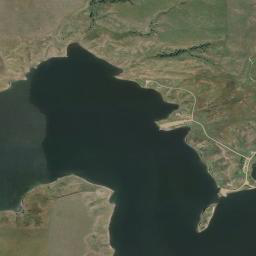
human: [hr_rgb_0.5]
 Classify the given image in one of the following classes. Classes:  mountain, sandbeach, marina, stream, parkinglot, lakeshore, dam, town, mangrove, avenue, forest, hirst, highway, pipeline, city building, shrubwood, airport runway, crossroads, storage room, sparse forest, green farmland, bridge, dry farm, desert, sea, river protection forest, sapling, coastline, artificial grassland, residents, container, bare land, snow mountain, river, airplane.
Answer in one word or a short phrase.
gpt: river